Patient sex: M
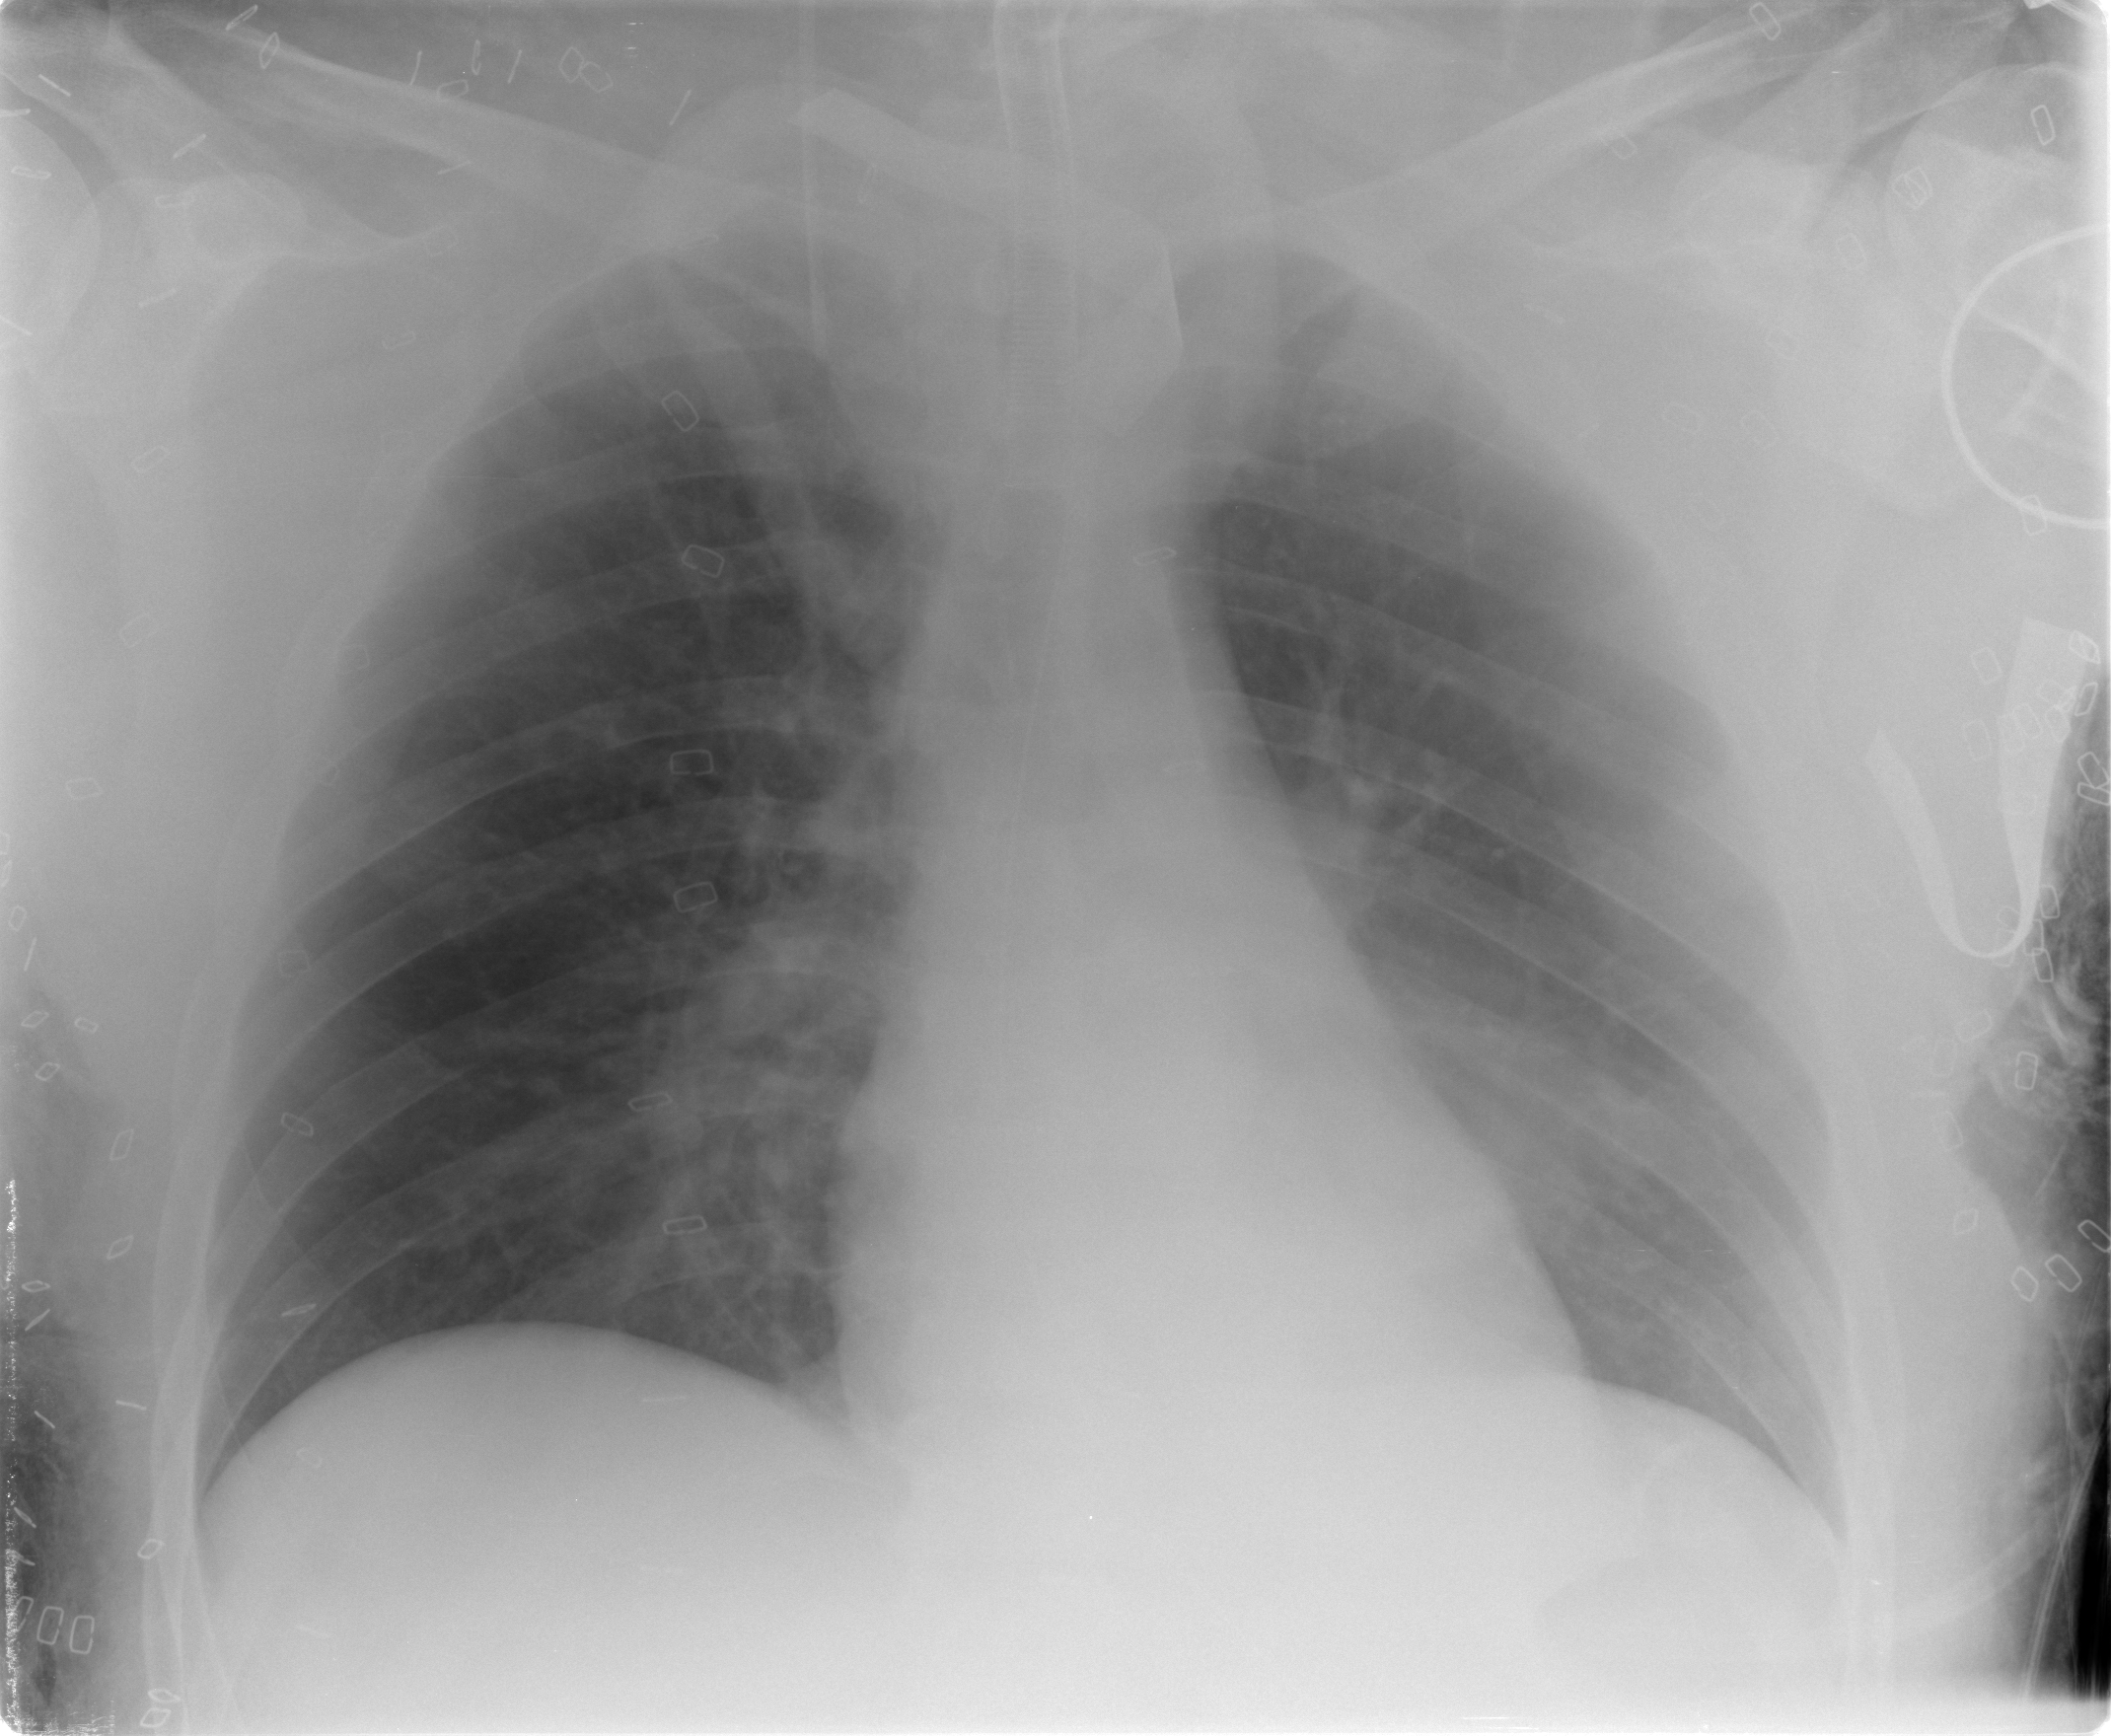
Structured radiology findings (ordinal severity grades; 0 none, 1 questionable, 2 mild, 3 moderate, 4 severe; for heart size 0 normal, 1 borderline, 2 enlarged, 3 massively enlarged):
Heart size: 0
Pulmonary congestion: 0
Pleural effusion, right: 0
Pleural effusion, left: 0
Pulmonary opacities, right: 1
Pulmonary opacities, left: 0
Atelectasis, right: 0
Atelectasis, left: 2